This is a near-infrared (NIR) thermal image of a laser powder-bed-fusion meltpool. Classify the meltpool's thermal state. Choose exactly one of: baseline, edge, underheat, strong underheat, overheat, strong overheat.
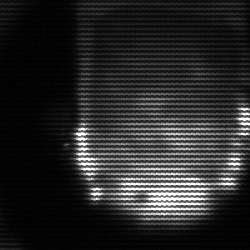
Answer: baseline